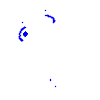
Particle: electron